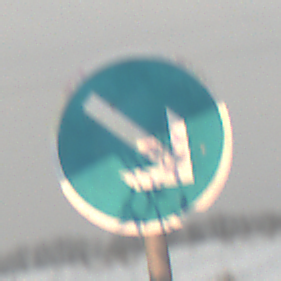
Verkehrszeichen: VorgeschriebeneVorbeifahrtRechts
Umgebung: Outdoor, Nature
Tageszeit: MorningAfternoon
Wetter: Overcast
Licht: Natural
Jahreszeit: Winter
Kontrast: LowContrast